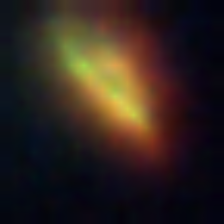
Taxon: Pennate
Group: Diatoms